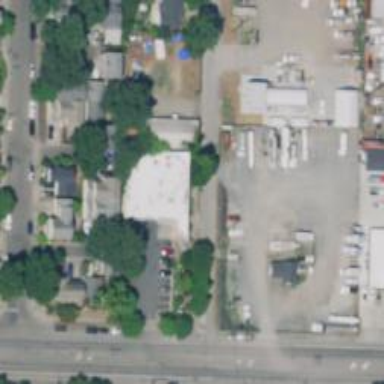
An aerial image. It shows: Convenience shop.